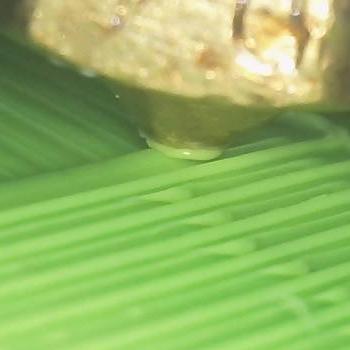
Flow rate: 158%